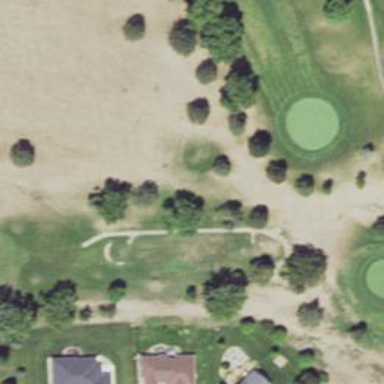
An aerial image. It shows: Golf tee.